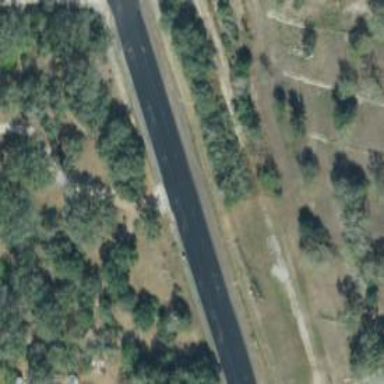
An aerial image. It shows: Asphalt road classified as trunk highway.